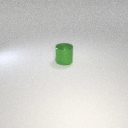
large green metal cylinder